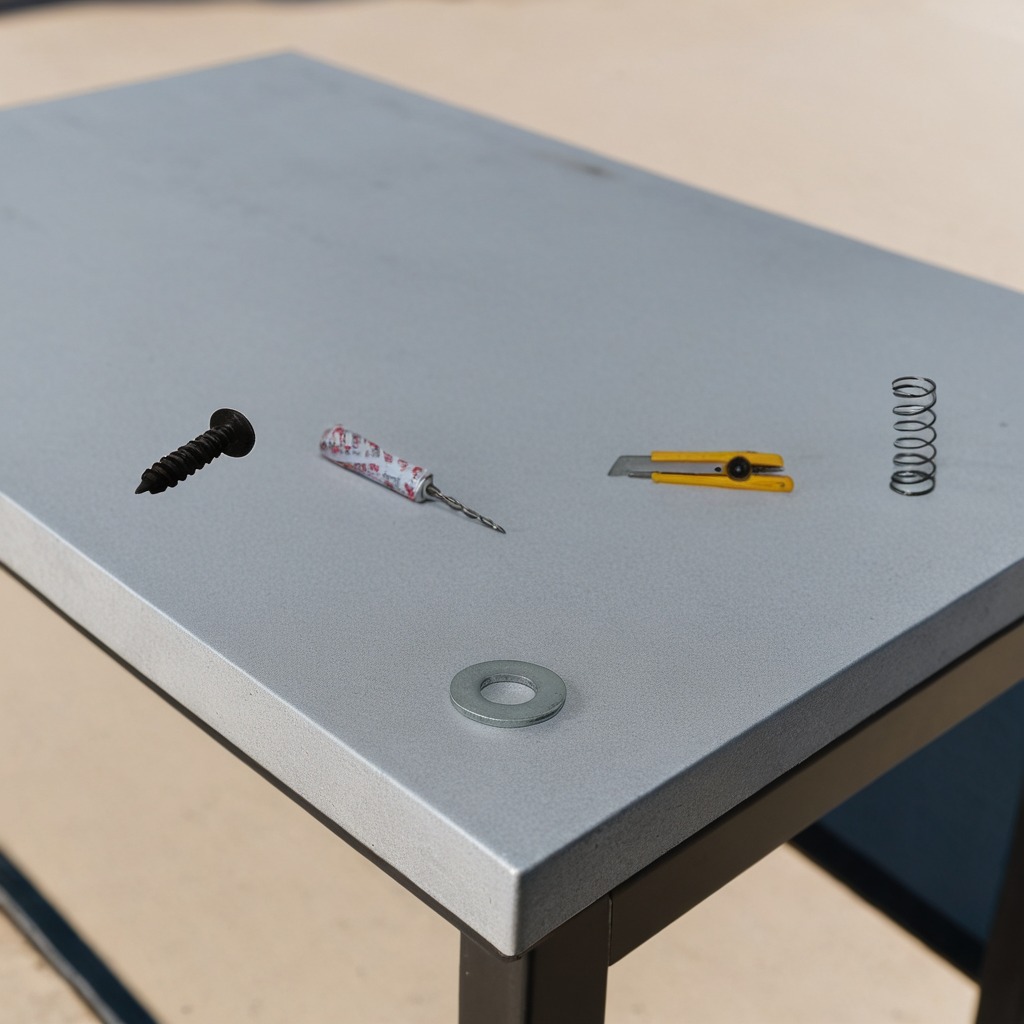
A utility knife, a flat metal washer, a metal machine screw, a coiled metal spring, and a screwdriver are lying on the table.